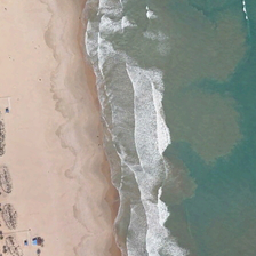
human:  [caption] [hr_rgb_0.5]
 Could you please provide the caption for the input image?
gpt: There is a vast ocean in front of the beach.

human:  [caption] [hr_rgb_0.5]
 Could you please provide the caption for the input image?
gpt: In front of the beach is a vast ocean.

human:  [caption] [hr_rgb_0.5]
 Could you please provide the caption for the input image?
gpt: Many tourists play by the sea.

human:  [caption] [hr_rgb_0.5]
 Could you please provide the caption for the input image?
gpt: Many tourists are playing on the beach.

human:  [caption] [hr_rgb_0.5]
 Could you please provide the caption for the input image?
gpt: Many tourists play by the sea.